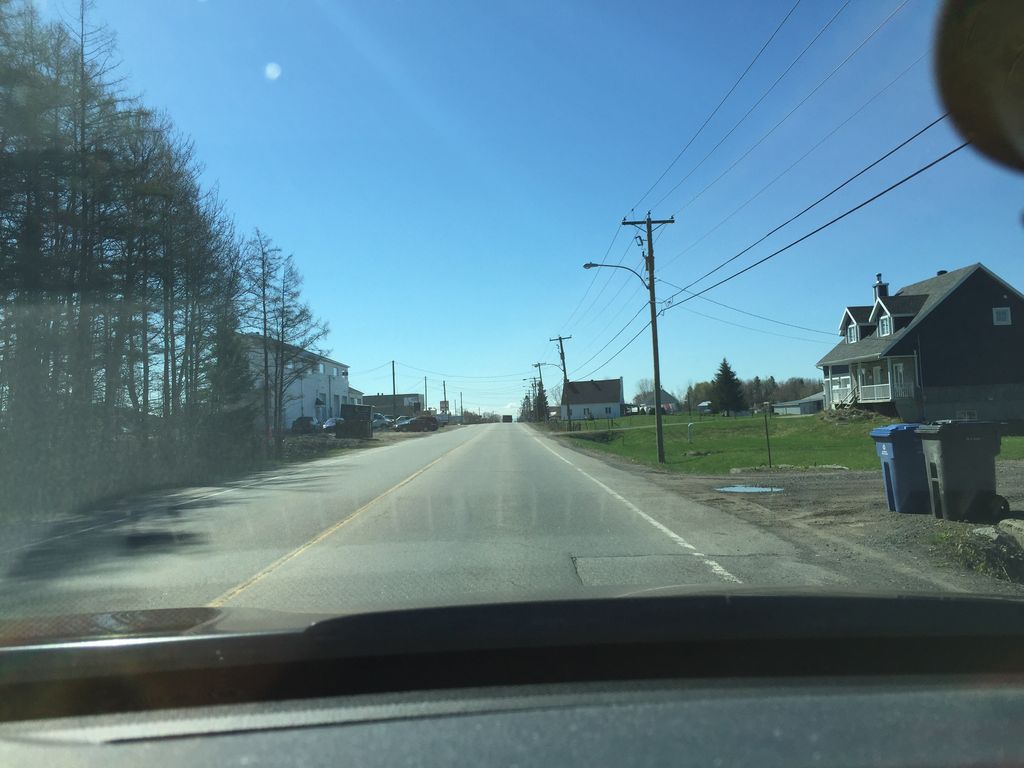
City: quebec_city